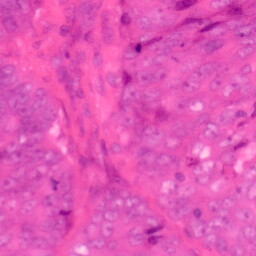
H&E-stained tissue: Colon